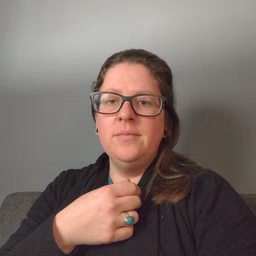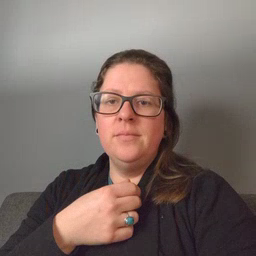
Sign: milk